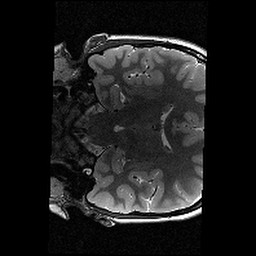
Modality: T2w
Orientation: coronal
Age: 12
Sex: male
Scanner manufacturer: siemens
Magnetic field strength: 3 T
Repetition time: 9.23 s
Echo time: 0.067 s